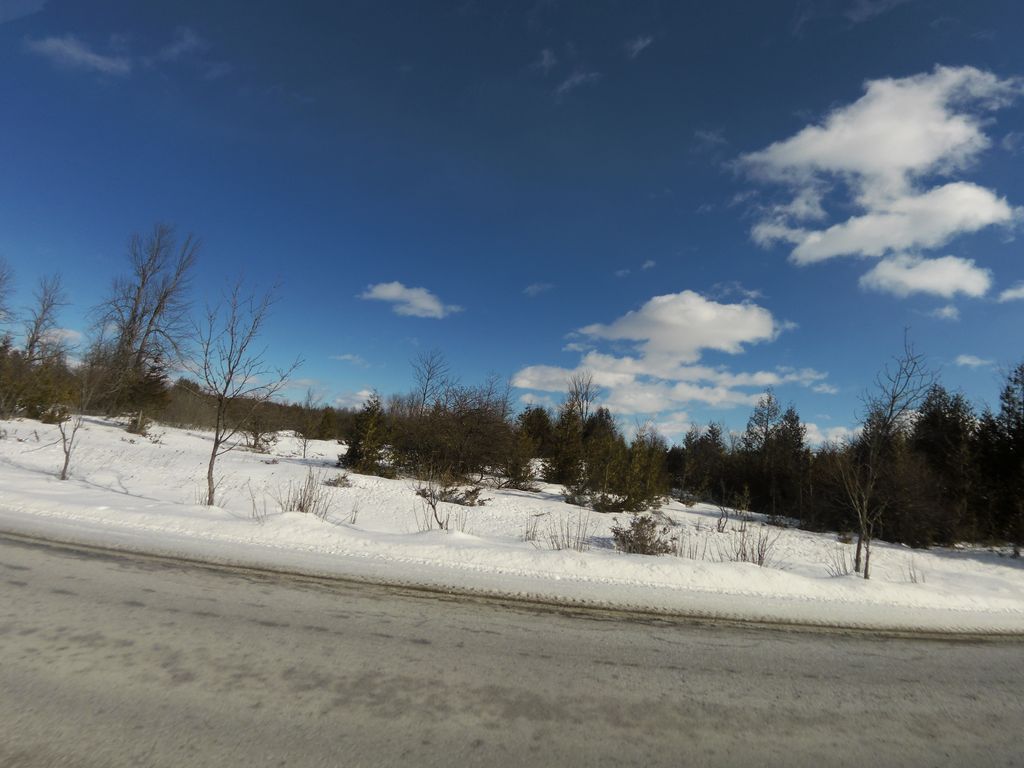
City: ottawa-gatineau